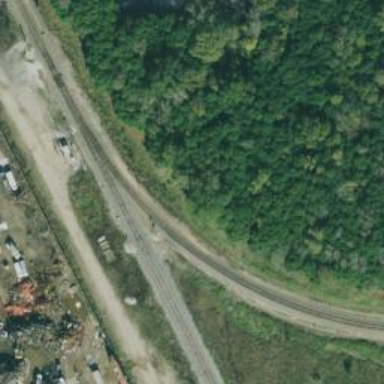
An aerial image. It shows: Railway signal.